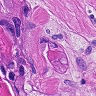
Metastatic tissue present: yes